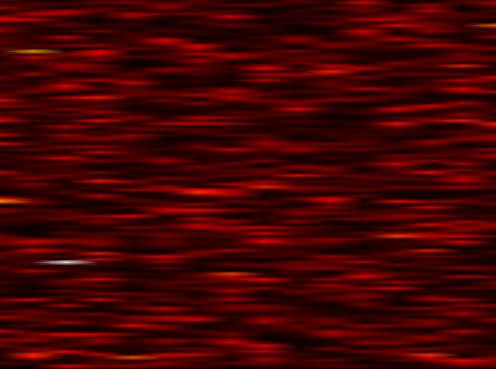
Label: FBMC